Brain MRI, modality: hrT2
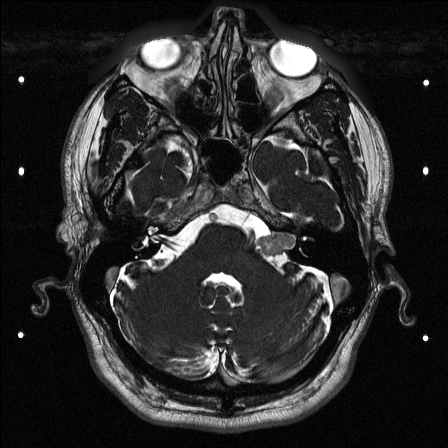